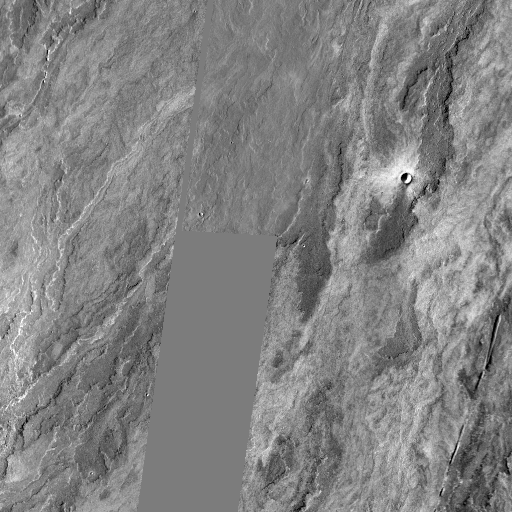
Crater classes present: Background, Other